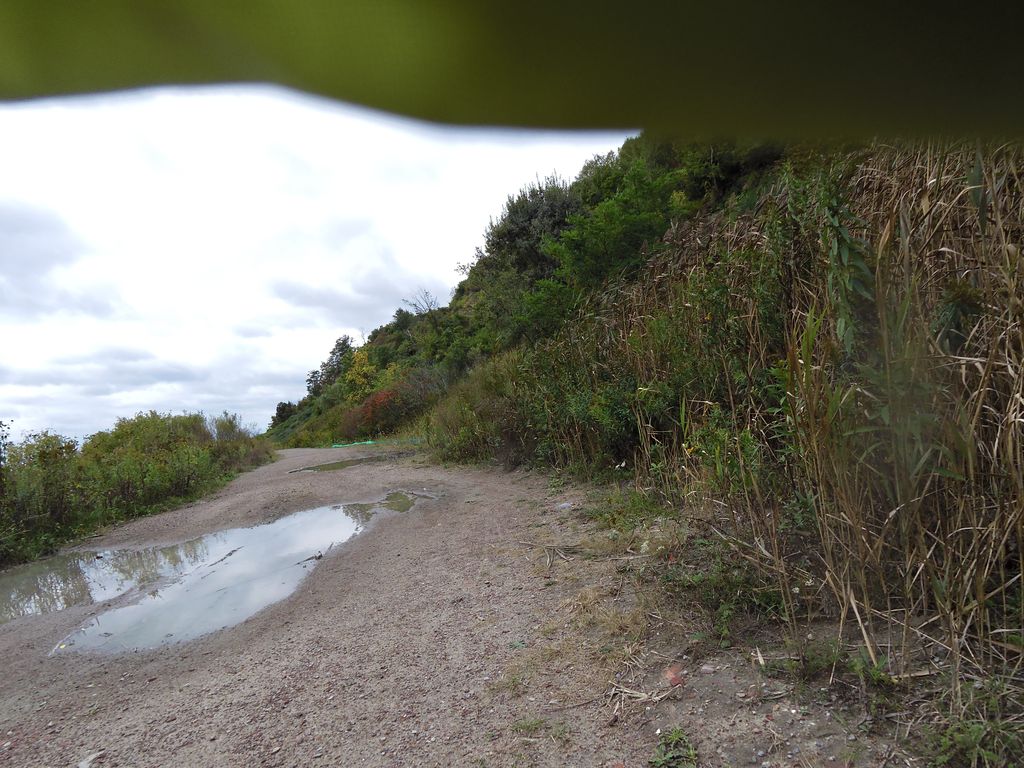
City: toronto